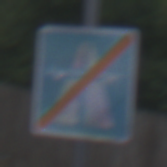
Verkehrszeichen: EndeAutbahn
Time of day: SunriseSunset
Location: Outdoor (Urban)
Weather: PartlyCloudy
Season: NotSpecified
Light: Natural